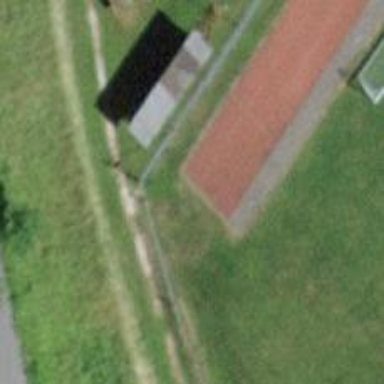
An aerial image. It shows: Fence with chain link type.